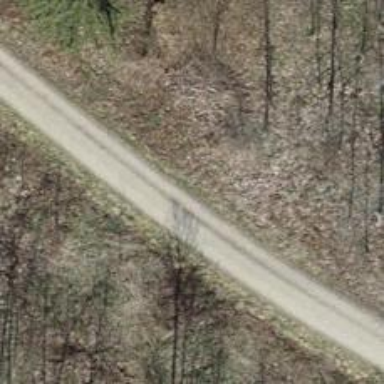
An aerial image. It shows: Track road with grade3 tracktype.